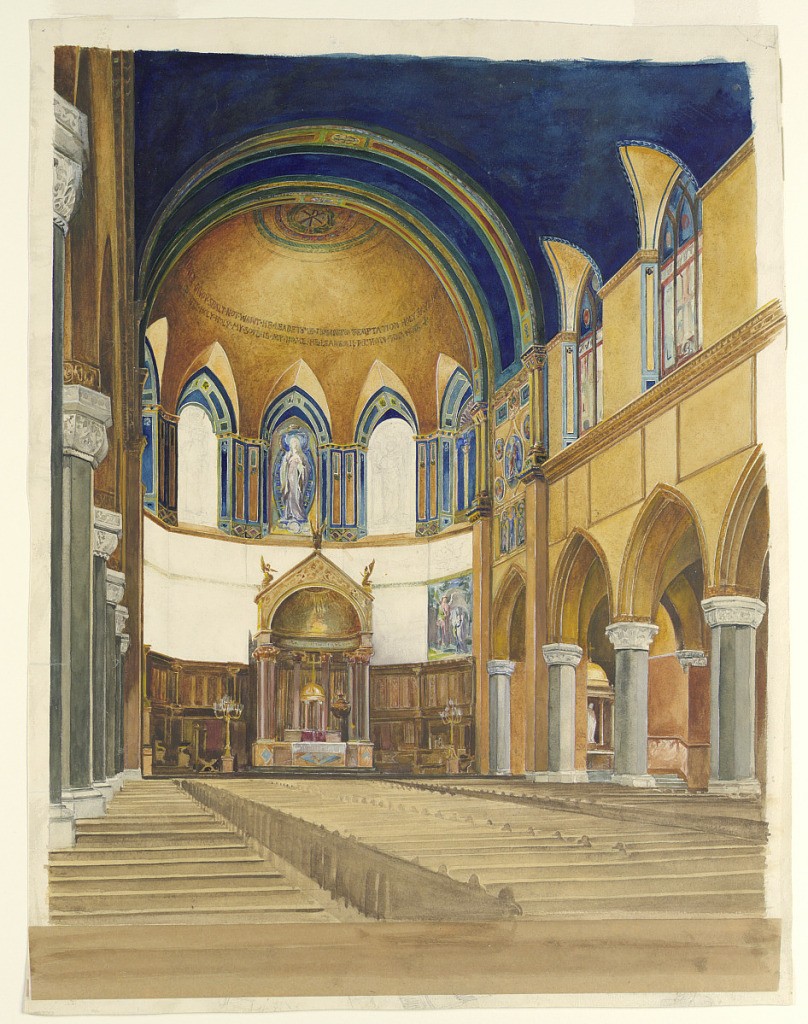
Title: Church of St. Paul the Apostle, New York City, Chancel Decoration
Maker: John La Farge, American, 1835–1910
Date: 1896–99
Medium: Watercolor, gouache, over graphite on buff-colored thick wove paper
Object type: Drawing
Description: A perspective view of the interior looking toward the sanctuary. Behind the altar, the rendering of the wall decoration is incomplete. Above the wood paneling, one section of the painted decoration is indicated, right. The decoration of the apse is complete. Only one window design rendered.